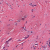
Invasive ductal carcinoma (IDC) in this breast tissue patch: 0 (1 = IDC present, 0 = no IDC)